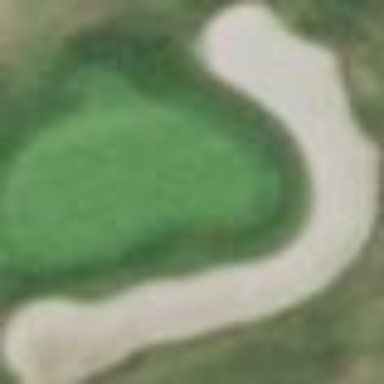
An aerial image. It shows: Sandy area is golf bunker.